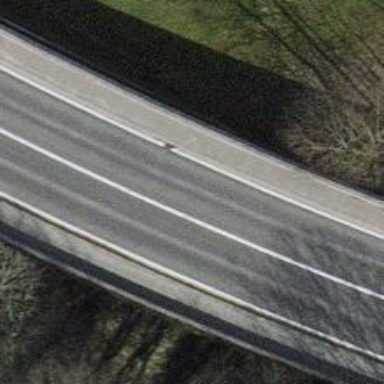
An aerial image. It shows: Primary highway bridge with asphalt surface.